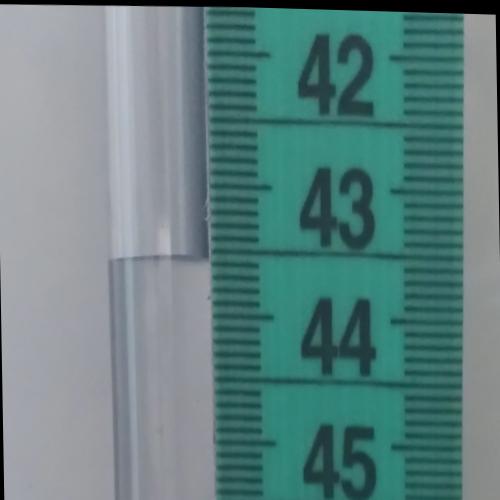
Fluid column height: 43.6 cm